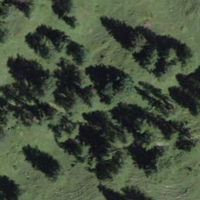
EUNIS habitat code: 44
Species observed at this site:
Oxalis acetosella